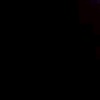
Label: space